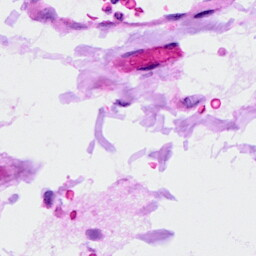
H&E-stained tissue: Ovarian